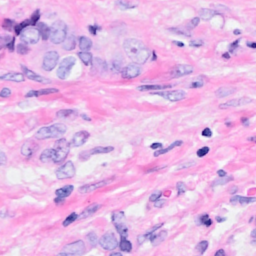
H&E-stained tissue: Breast